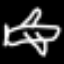
Label: airplane